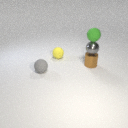
small brown metal cylinder to the right of small gray rubber sphere